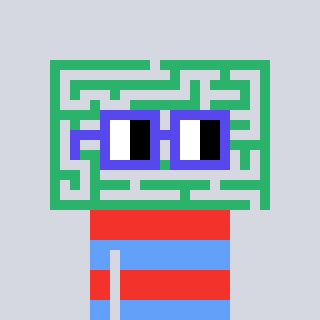
a pixel art character with square blue glasses, a maze-shaped head and a blue-colored body on a cool background